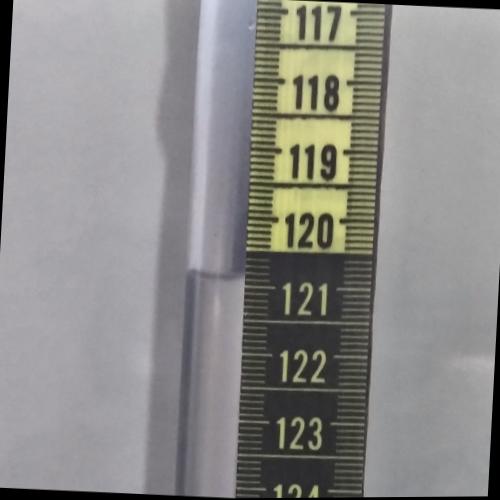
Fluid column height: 120.9 cm